Question: I am creating one pool table unity game. I want to get the direction of ball to show user where the ball will move. Consider the following image for an example.

Here A is our cueBall and B is ball on the table. Let's consider that when user hit ball A in the direction as per "DIR 1" it will hit to ball B at that time ball A will be at the position of C as per image.
Now I want to know there point
1. How to find position of c.
2. What is the touch point of B & C means which place A will collide with B.
3. In which direction ball B will move after collide by A.
I hope this Question is clear to all and provide proper detail for my problem.
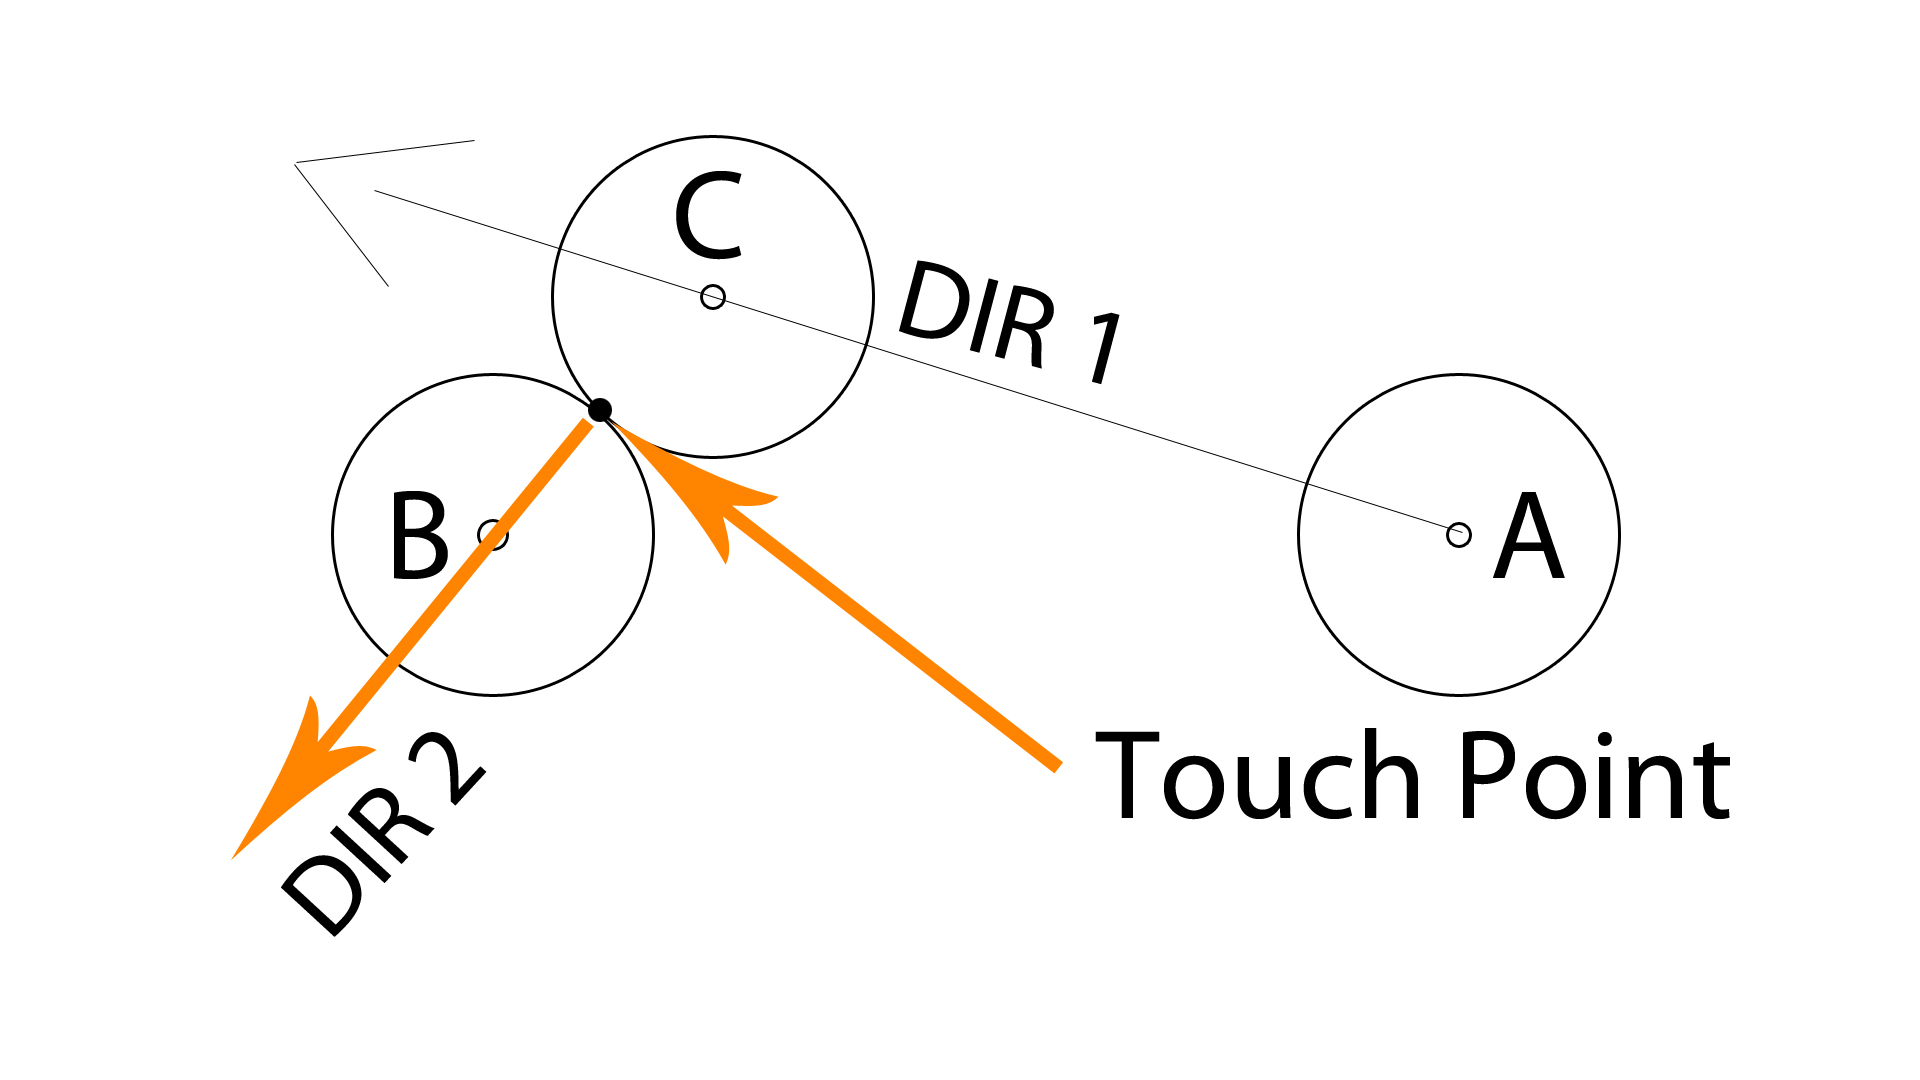
Answer: Assuming you are using a Rigidbody on your balls, you could use :
<URL>
you will use your 'DIR1' as the parameter of the SweepTest function.
Once it returned a 'true' and confirmed a collision, you could use the RaycastHit.distance and 'DIR1' to calculate position 'C'
With position 'C', RaycastHit.point(impact position), and position 'B', you could now calculate 'DIR2'.
--
Physics.Capsule cast is also another option > <URL>